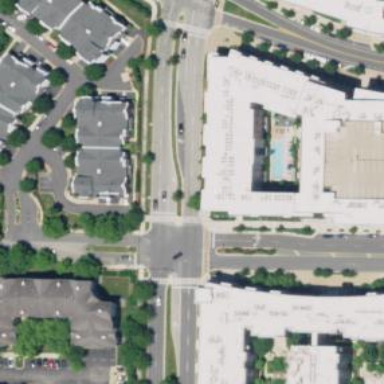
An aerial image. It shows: Footway crossing.